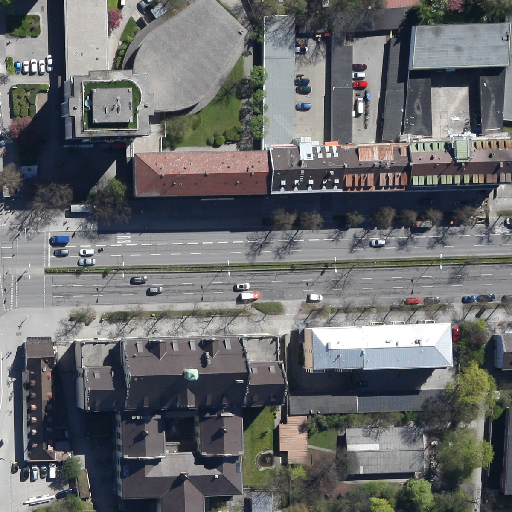
Referring expression: van driving on the road